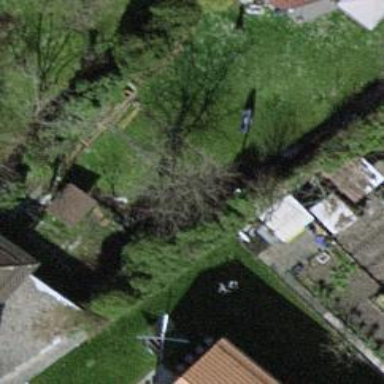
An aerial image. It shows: Garden with deciduous broadleaved trees.